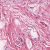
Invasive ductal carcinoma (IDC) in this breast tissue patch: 0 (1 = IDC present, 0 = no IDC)